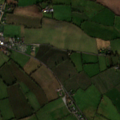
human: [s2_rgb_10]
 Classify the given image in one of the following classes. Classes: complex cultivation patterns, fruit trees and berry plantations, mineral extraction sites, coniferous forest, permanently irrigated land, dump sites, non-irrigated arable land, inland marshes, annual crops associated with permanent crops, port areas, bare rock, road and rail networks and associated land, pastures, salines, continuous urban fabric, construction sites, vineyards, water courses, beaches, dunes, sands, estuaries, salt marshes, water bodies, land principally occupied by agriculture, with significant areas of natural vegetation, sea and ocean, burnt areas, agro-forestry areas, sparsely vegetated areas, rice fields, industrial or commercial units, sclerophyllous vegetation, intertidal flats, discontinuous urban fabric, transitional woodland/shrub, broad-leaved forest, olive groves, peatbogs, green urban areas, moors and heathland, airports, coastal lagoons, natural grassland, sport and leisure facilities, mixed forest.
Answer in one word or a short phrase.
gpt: non-irrigated arable land, pastures